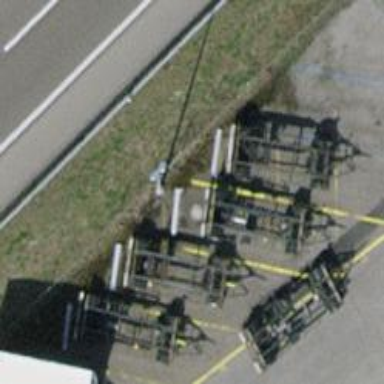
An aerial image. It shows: Mast structure.